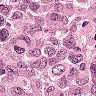
Metastatic tissue present: yes